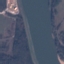
Land use / land cover: River